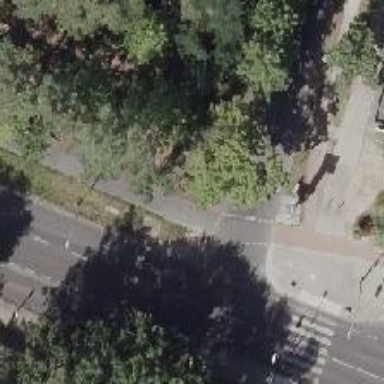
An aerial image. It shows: Asphalt road designated for service vehicles.